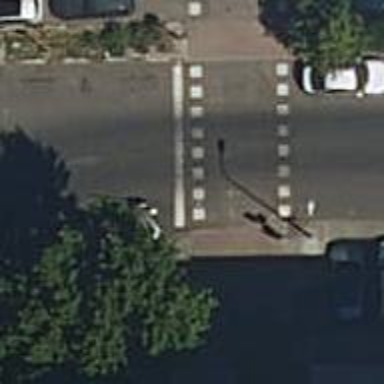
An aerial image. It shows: Crossing with traffic signals.